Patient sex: F
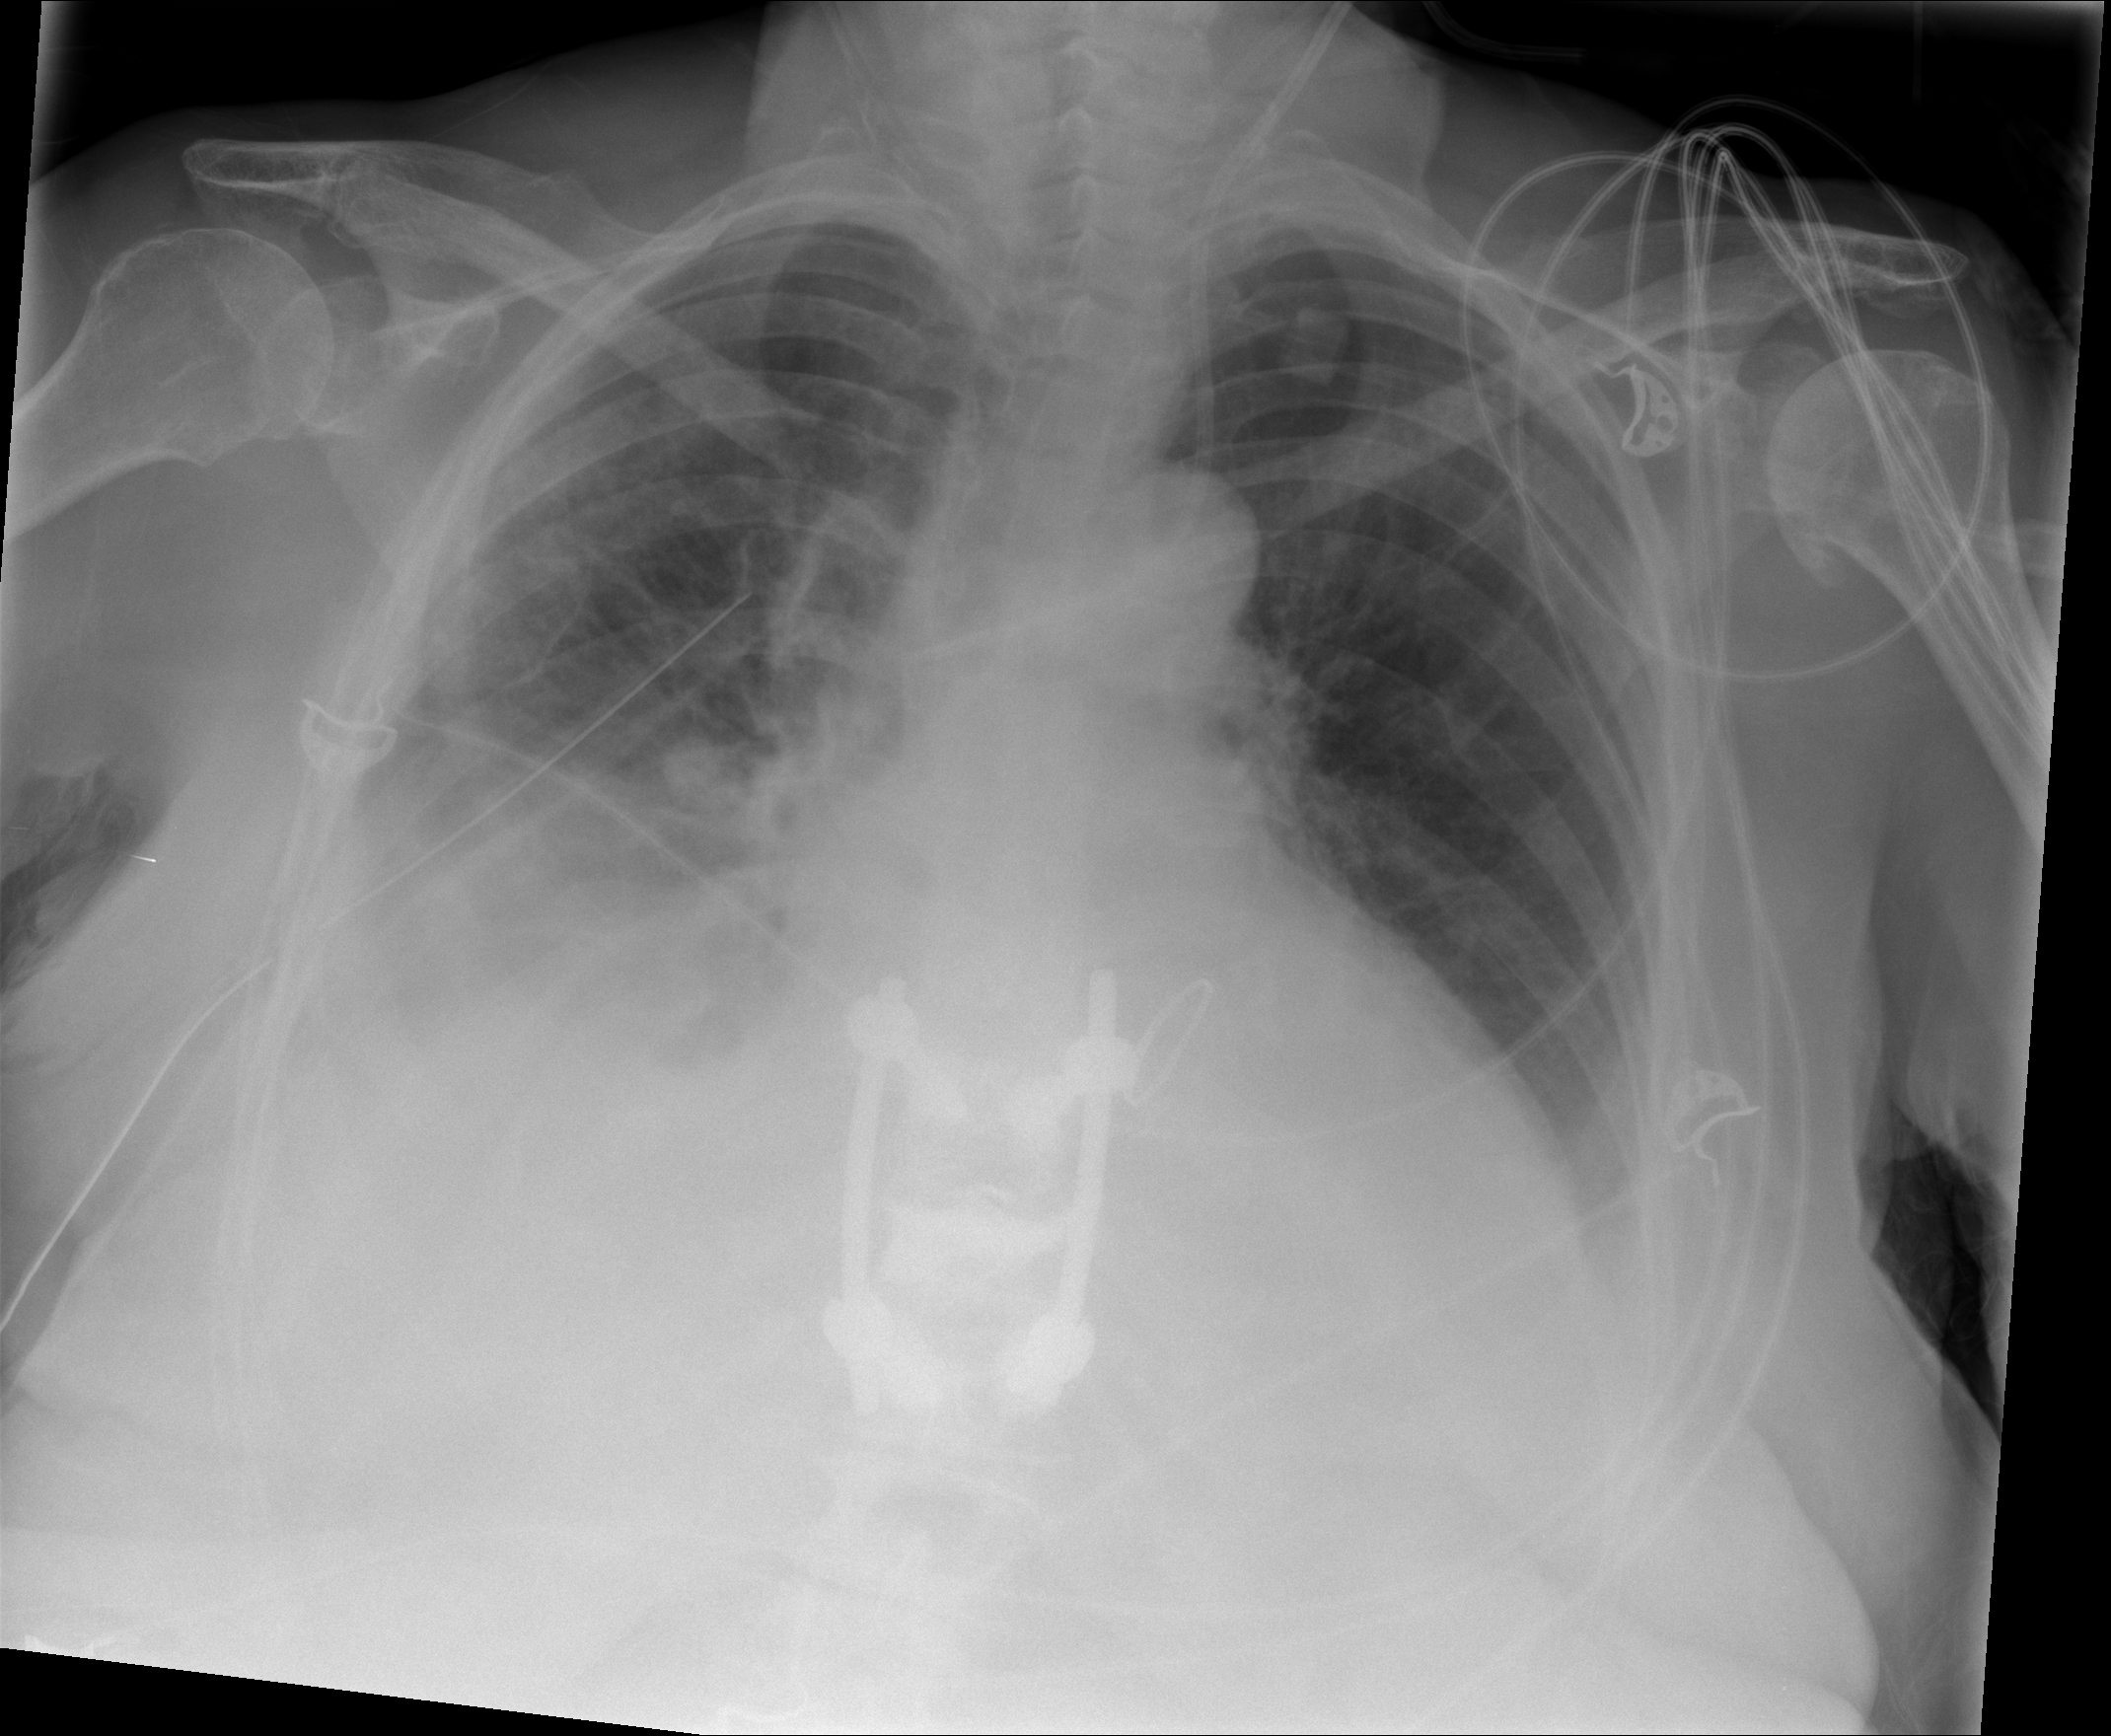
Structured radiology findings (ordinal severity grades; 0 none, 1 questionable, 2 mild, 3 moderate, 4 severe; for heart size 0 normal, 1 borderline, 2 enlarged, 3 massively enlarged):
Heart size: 2
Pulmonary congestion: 2
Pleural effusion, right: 3
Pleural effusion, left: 2
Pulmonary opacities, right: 2
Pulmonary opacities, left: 0
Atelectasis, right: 3
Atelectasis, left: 2